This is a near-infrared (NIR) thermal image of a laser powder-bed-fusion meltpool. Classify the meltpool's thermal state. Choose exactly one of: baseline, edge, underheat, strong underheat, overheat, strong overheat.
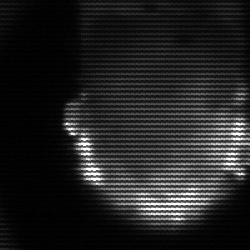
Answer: baseline